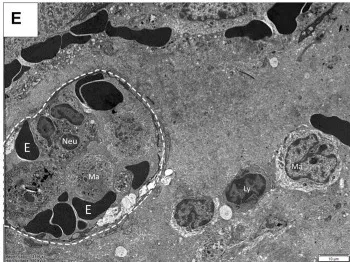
Electron microscopy picture depicting a capillary structure (dotted circle) containing erythrocytes. And inflammatory cells in the lumen. Lymphocytes (Ly) and mononuclear monocytes/macrophages (Ma) are also seen in the surrounding tissue. Microphotograph showing epithelial secretory cells (EC) alongside extravasated erythrocytes In addition, the connective tissue displays fibroblasts (Fi) and infiltrated macrophages (Ma).
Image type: pathology (h&e)